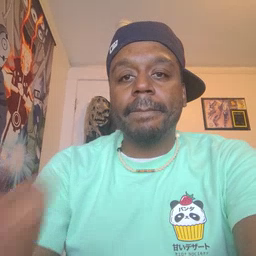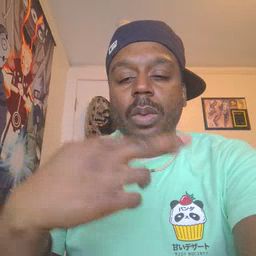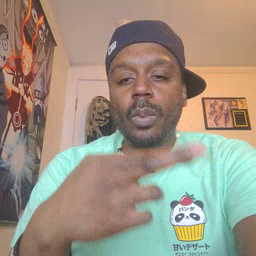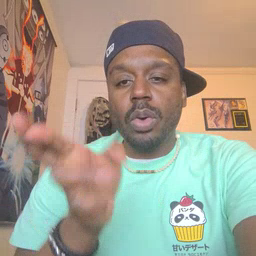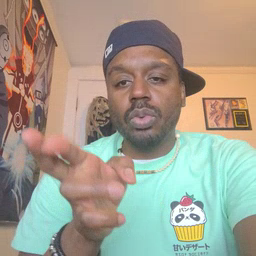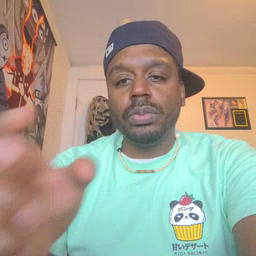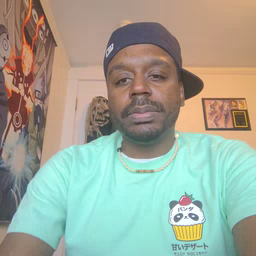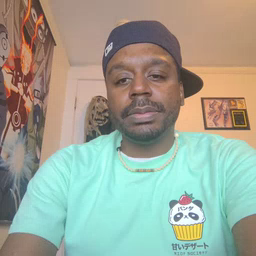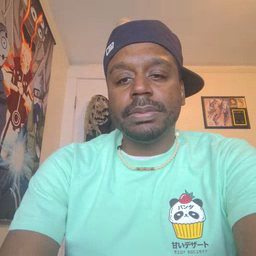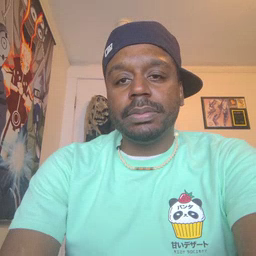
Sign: room